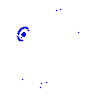
Particle: electron